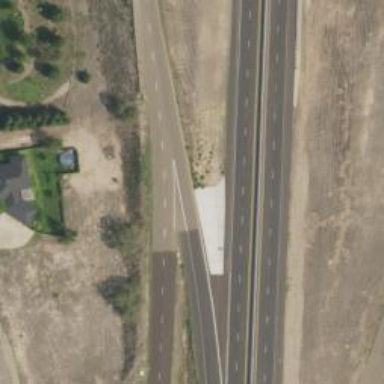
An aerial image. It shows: Tertiary road with frontage road along it.